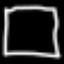
Label: square